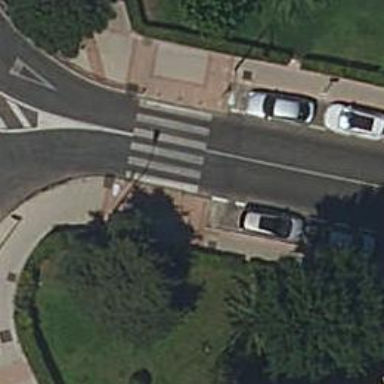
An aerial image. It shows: Bollard.